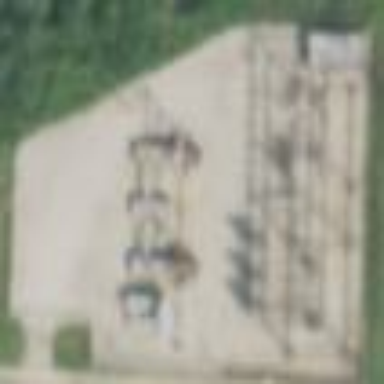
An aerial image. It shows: Outdoor distribution power substation.